Question: I would like to alter my program so that when an image is clicked it reveals a sidebar on the far right side of the application.
I have currently been trying to achieve this using an 'Expander'. This is what it looks like so far:

'''
<Expander>
<Expander.Header>
<Image Width="200" Height="300" Source="{Binding image}"/>
</Expander.Header>
<i:Interaction.Behaviors>
<local:UniqueNameBehavior ID="{Binding id}"/>
</i:Interaction.Behaviors>
<StackPanel Margin="10,4,0,0">
<ToggleButton Margin="4" Content="Option 1" Template="{StaticResource SimpleExpanderButtonTemp}"/>
<ListView>
<TextBox Text="Search" />
</ListView>
</StackPanel>
</Expander>
'''
The idea is that whenever any movie is clicked, a sidebar on the far right side of the app is revealed containing info about the movie. If another movie is subsequently clicked, the sidebar will now contain info about the new movie.
I know that it is possible to change the 'ExpandDirection', but this only results in the content appearing beside the image as opposed to the far right of the application.
I've also tried adjusting the 'Margin' of 'StackPanel' but this results in the surrounding movies being pushed aside.
Could someone please help me out with how I can achieve this?
Thank you for your help!
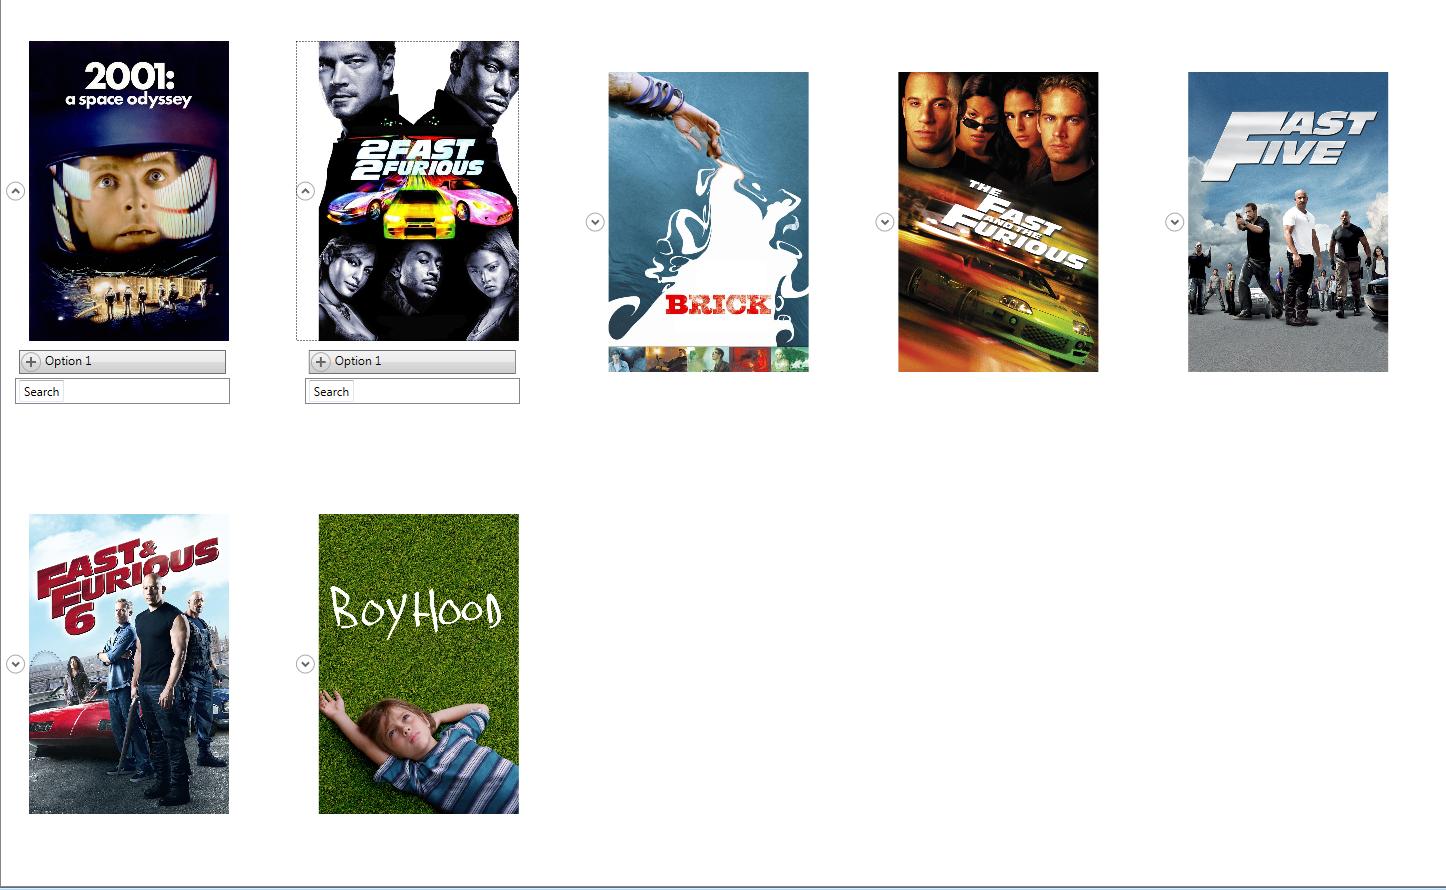
Answer: I don't believe this kind of behaviour can be achieved using expanders the way you are using.
Why don't you create a grid on the far right side of your app with its width set to 0 and when you click/select a movie it sets the grid width to a new value and change its content based on the movie?
'''
<Grid HorizontalAlignment="Right">
<Grid.Style>
<Style TargetType="Grid">
<Setter Property="Width" Value="0"/>
<Style.Triggers>
<DataTrigger Binding="{Binding ShowMovieForm}" Value="True">
<DataTrigger.EnterActions>
<BeginStoryboard>
<Storyboard>
<DoubleAnimation Duration="0:0:0.1" Storyboard.TargetProperty="Width" To="400" />
</Storyboard>
</BeginStoryboard>
</DataTrigger.EnterActions>
<DataTrigger.ExitActions>
<BeginStoryboard>
<Storyboard>
<DoubleAnimation Duration="0:0:0.1" Storyboard.TargetProperty="Width" To="0" />
</Storyboard>
</BeginStoryboard>
</DataTrigger.ExitActions>
</DataTrigger>
</Style.Triggers>
</Style>
</Grid.Style>
</Grid>
'''